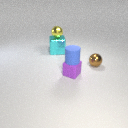
large cyan metal cube behind small purple rubber cube